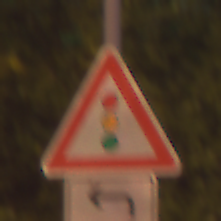
Verkehrszeichen: Lichtzeichenanlage
Zusatzzeichen unten: RichtungsangabeDurchPfeile2
Umgebung: Outdoor, Urban
Tageszeit: Night
Wetter: Clear
Licht: Artificial
Jahreszeit: NotSpecified
Kontrast: HighContrast